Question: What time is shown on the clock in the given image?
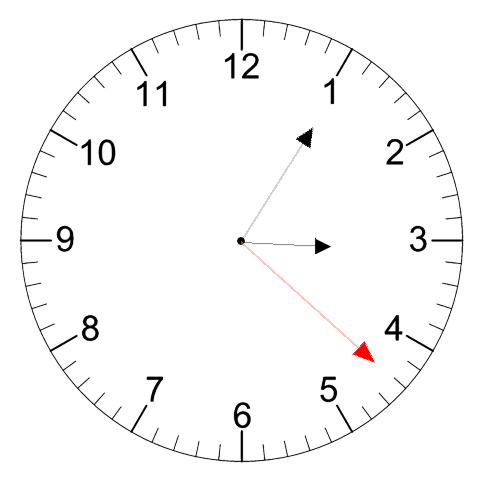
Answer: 03:05:22